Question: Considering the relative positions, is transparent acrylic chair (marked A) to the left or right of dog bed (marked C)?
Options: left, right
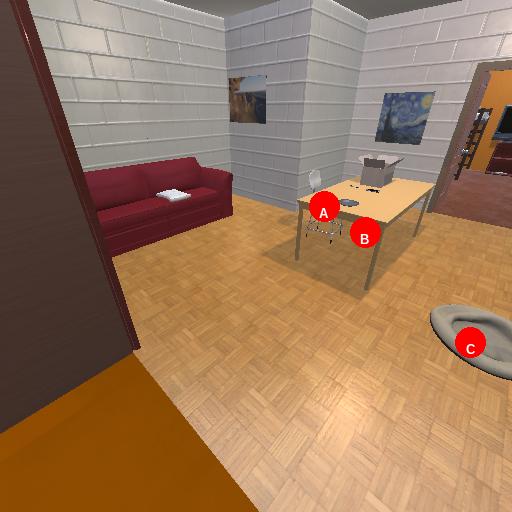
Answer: left